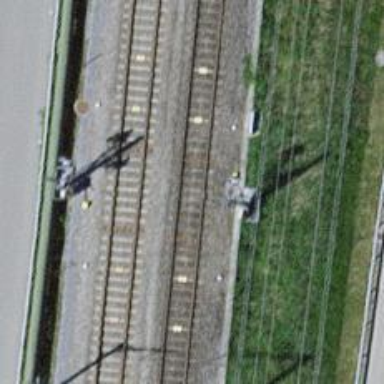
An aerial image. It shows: Railway signal.